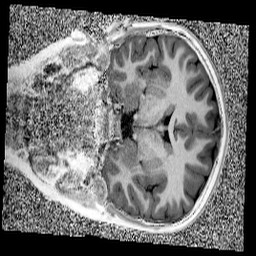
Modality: UNIT1
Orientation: coronal
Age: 9
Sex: male
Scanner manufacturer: siemens
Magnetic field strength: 3 T
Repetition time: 4 s
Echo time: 0.00299 s